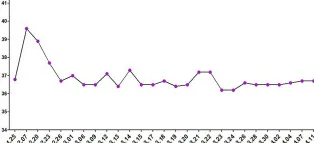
Clinical course and skin hyperpigmentation of the patient. (A) Body temperature over the course of treatment.
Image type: electrography (ekg)